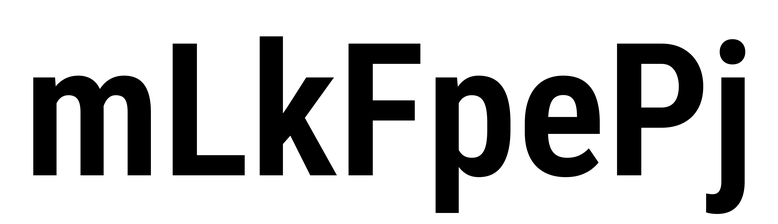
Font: Roboto_Condensed_SemiBold